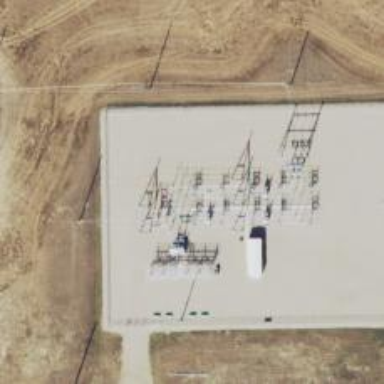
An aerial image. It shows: Switch used for power control.